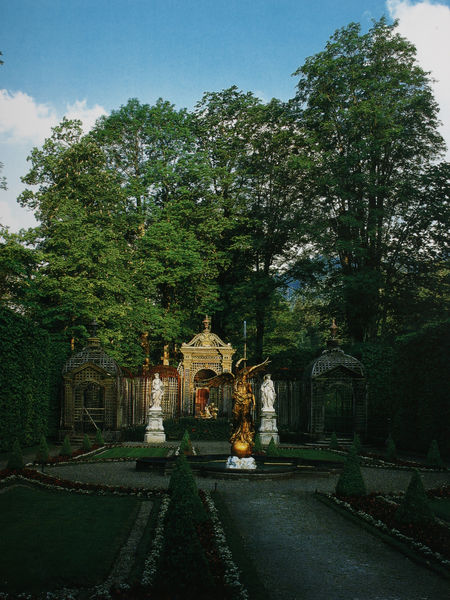
Titel: Westliches Parterre mit dem Treillagenpavillon und der Famafigur im Vordergrund
Künstler: Carl Joseph von Effner
Standort: Graswangtal
Institution: Schloss Linderhof
Schlagwörter: baum, blau, flügel, himmel, laub, schatten, vogel, weiß, wolken, bäume, grün, blume, blumen, licht, marmor, anlage, gebäude, gras, park, parkanlage, rasen, schloss, weg, wiese, wolke, zaun, beige, architektur, barock, sockel, steine, busch, büsche, pfad, sonne, wege, gold, wald, brunnen, kreis, rund, engel, garten, skulptur, springbrunnen, statue, bogen, hecke, platz, figuren, kies, lanze, plastik, tor, foto, fotografie, photographie, kreuz, palast, denkmal, radierung, kugel, altar, photo, skulpturen, plastiken, statuen, grab, kapelle, beet, beete, gewächshaus, fontäne, pavillon, buchs, gips, pyramide, einfassung, mausoleum, pagode, schrein, laube, golf, photografie, rondell, schlosspark, buchsbaum, hecken, blumenbeete, egel, labyrint, eremitage, rundweg, sockeln, schlechte belichtung